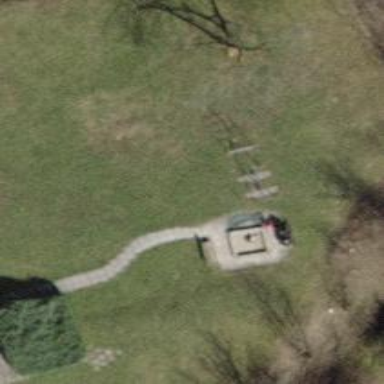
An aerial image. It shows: Sandpit playground.